Milling tool wear sample.
Tool blade image: 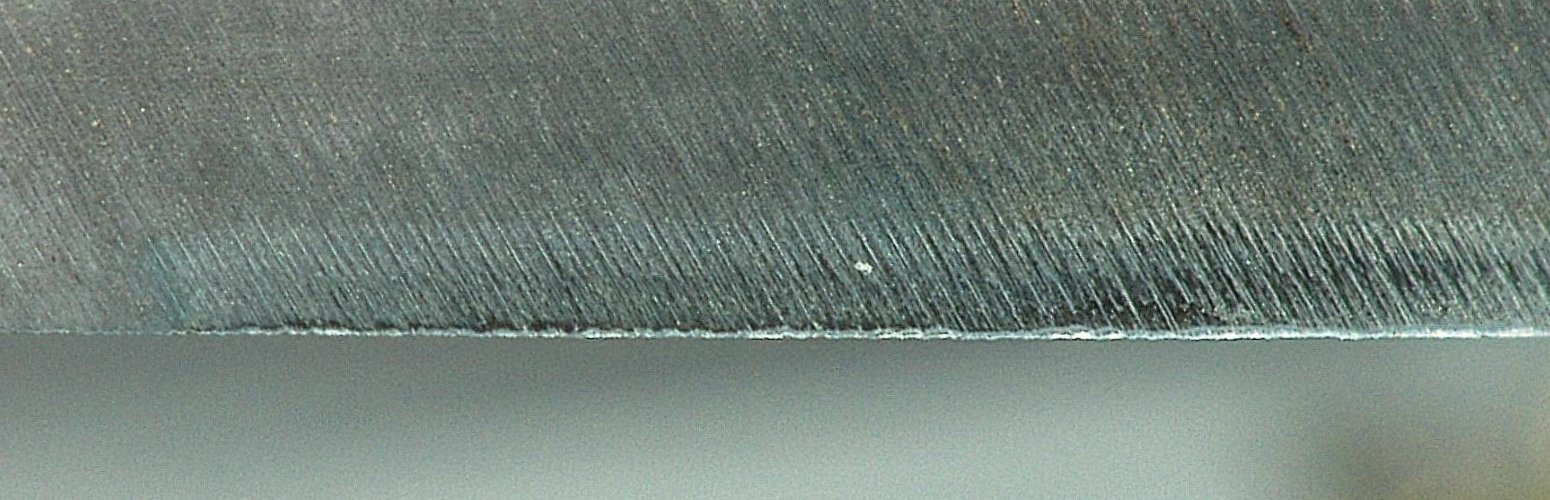
Chip image: 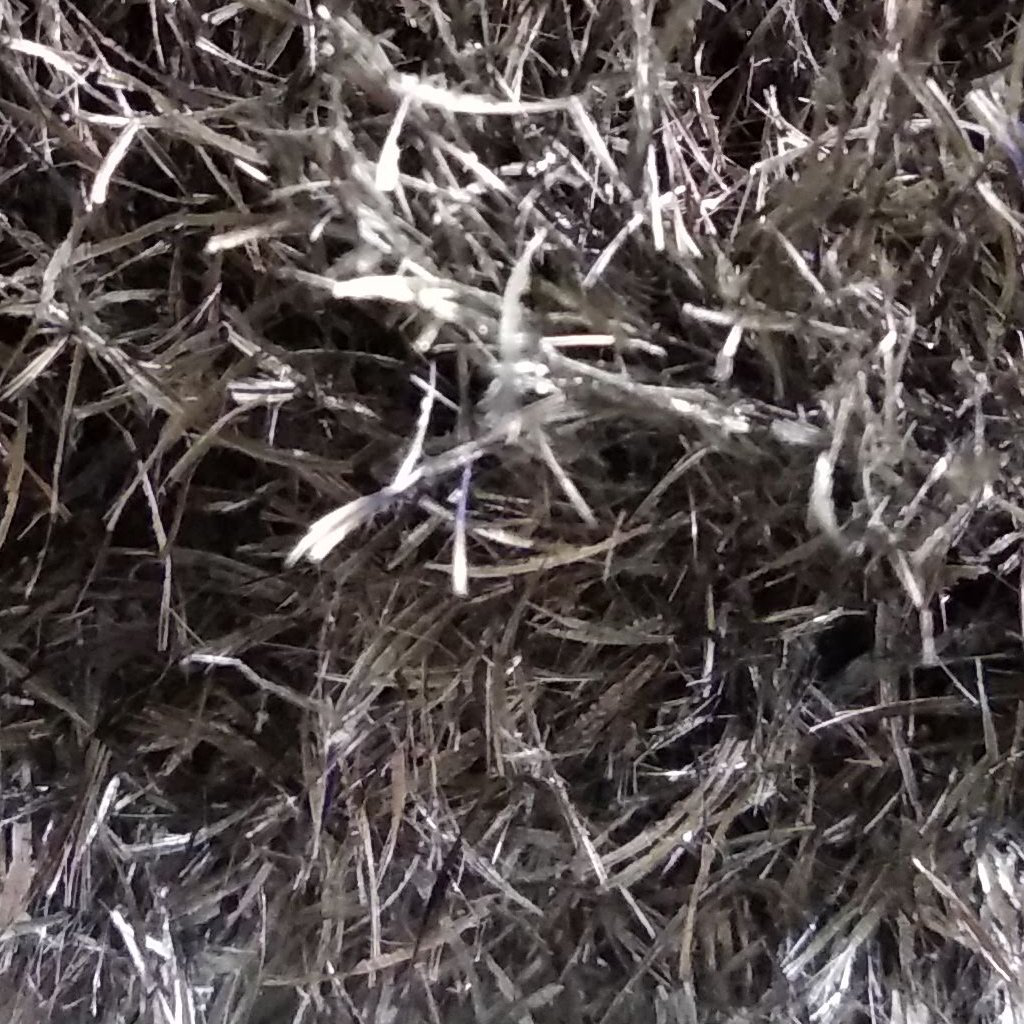
Workpiece image: 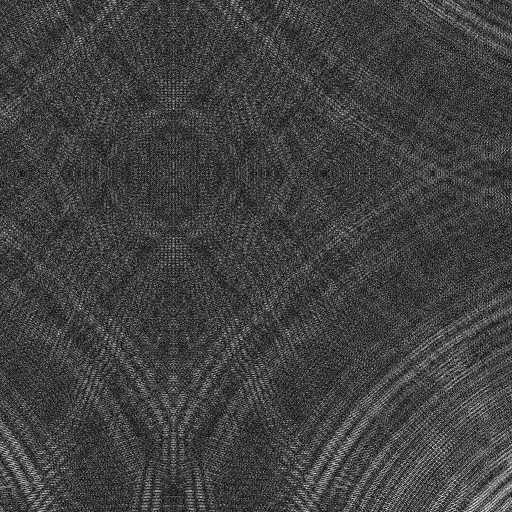
Tool wear state: sharp
Gaps: 0
Flank wear: 38.56
Overhang: 11.75
Force-signal Mel-spectrograms (X, Y, Z axes): 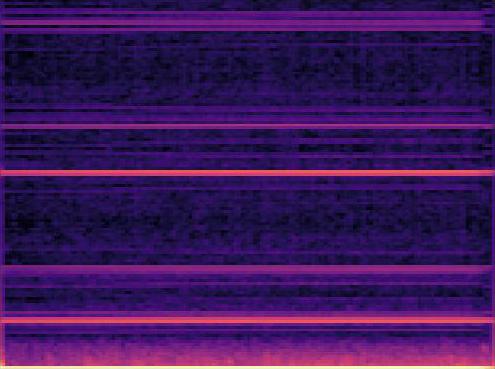 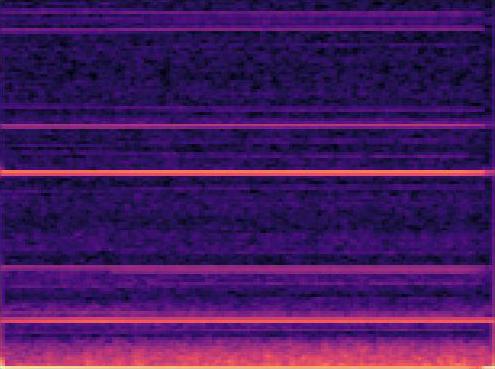 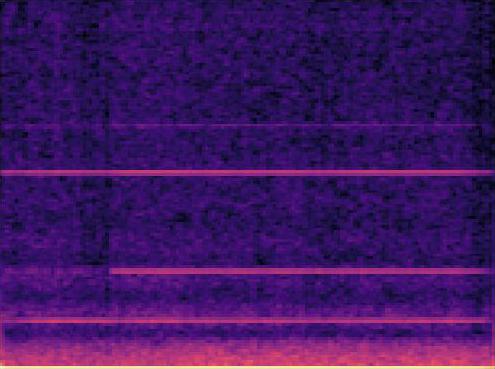
Force-signal scalograms (X, Y, Z axes): 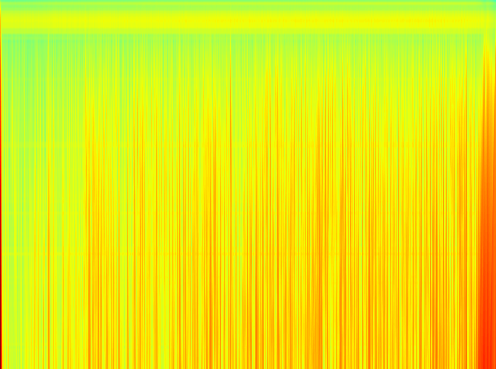 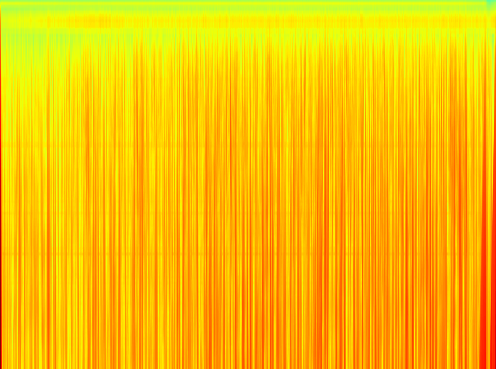 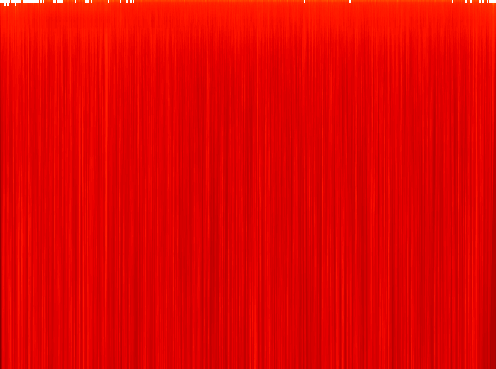
Force phase: initial_break_in_wear